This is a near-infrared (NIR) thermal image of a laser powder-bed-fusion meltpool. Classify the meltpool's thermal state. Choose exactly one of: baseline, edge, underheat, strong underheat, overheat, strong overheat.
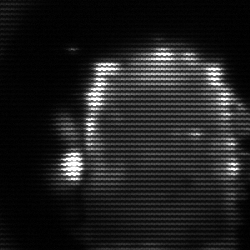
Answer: baseline